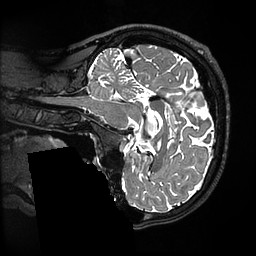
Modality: T2w
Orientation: sagittal
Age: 22
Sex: male
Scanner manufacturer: ge
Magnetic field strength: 3 T
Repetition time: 3.202 s
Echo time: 0.06643 s